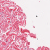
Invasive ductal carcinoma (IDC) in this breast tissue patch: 0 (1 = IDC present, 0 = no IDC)